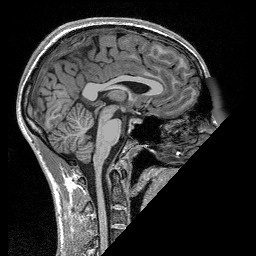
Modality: T1w
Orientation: sagittal